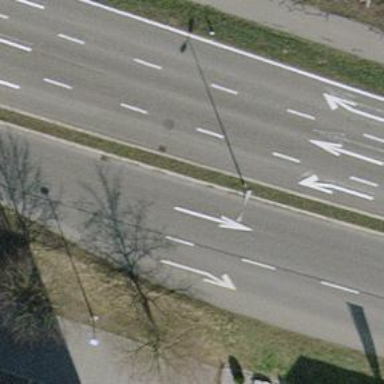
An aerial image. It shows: Secondary road with asphalt surface and no sidewalk.